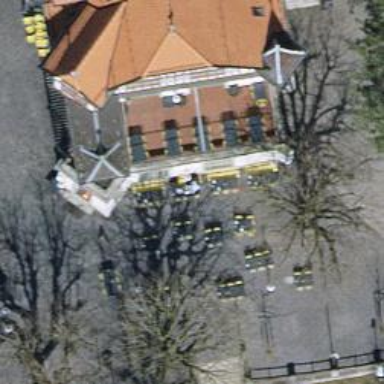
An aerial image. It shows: Restaurant.